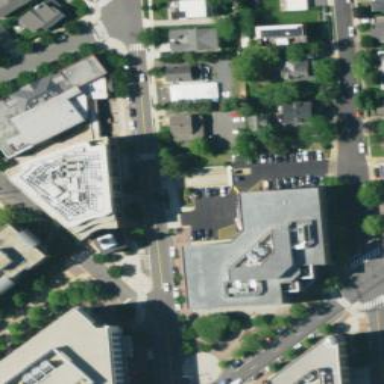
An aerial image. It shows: Commercial building.